Question: I have a problem on Windows XP regarding my application. I am receiving the following error on Windows XP, while on 7/8 it works fine and I have no idea what to do next. I looked into this issue and found out it is related with WMI. I tried repairing WMI on the Windows XP system but it still did not work.
This is the error I am receiving:
> ************** Exception Text **************System.Management.ManagementException: Not found at
System.Management.ManagementException.ThrowWithExtendedInfo(ManagementStatus
errorCode) at System.Management.PropertyData.RefreshPropertyInfo()
at System.Management.PropertyDataCollection.get_Item(String
propertyName) at
System.Management.ManagementBaseObject.GetPropertyValue(String
propertyName) at
System.Management.ManagementBaseObject.get_Item(String propertyName)
at ?.?.(Object , EventArgs ) at
System.Windows.Forms.Timer.OnTick(EventArgs e) at
System.Windows.Forms.Timer.TimerNativeWindow.WndProc(Message& m) at
System.Windows.Forms.NativeWindow.Callback(IntPtr hWnd, Int32 msg,
IntPtr wparam, IntPtr lparam)
winmgmt service is running on the said system. Does anyone have any idea on what to do next? I am currently installing Windows XP in order to pin-point the bug, but I could use some help from more experienced members of this site.
Here's the code that simulates the error. It halts on the hdd.Get loop
'''
Private Sub Button1_Click(sender As Object, e As EventArgs) Handles Button1.Click
TextBox1.Text = TextBox1.Text + vbNewLine + "Starting process"
Try
Dim HDD_Serial As String = Nothing
TextBox1.Text = TextBox1.Text + vbNewLine + "Step 1"
Dim hdd As New ManagementObjectSearcher("select * from Win32_DiskDrive")
TextBox1.Text = TextBox1.Text + vbNewLine + "Step 2"
For Each hd In hdd.Get
TextBox1.Text = TextBox1.Text + vbNewLine + "Step 2.x"
HDD_Serial = hd("SerialNumber")
Next
TextBox1.Text = TextBox1.Text + vbNewLine + "Step 3"
HDD_Serial = HDD_Serial.Replace(" ", "")
TextBox1.Text = TextBox1.Text + vbNewLine + "Step 4"
Dim regkey As String = "<PHONE>-0000"
TextBox1.Text = TextBox1.Text + vbNewLine + "Step 5"
Dim sstring As String = regkey + "|" + HDD_Serial
TextBox1.Text = TextBox1.Text + vbNewLine + "Step 6"
sstring = AESEncrypt(sstring, "<PHONE>", "<PHONE>")
TextBox1.Text = TextBox1.Text + vbNewLine + "Step 7"
sstring = StrToHex(sstring)
TextBox1.Text = TextBox1.Text + vbNewLine + "Step 8"
Dim rk2 As RegistryKey = Registry.LocalMachine.CreateSubKey("SOFTWARE\Test Key")
TextBox1.Text = TextBox1.Text + vbNewLine + "Step 9"
rk2.SetValue("regentry", sstring, RegistryValueKind.String)
TextBox1.Text = TextBox1.Text + vbNewLine + "Step 10"
Catch ex As Exception
MessageBox.Show("Error")
TextBox1.Text = TextBox1.Text + vbNewLine + vbNewLine + "-----------------------------------------------------" + vbNewLine + ex.ToString
End Try
TextBox1.Text = TextBox1.Text + vbNewLine + "End of log"
End Sub
'''
Image of the error:

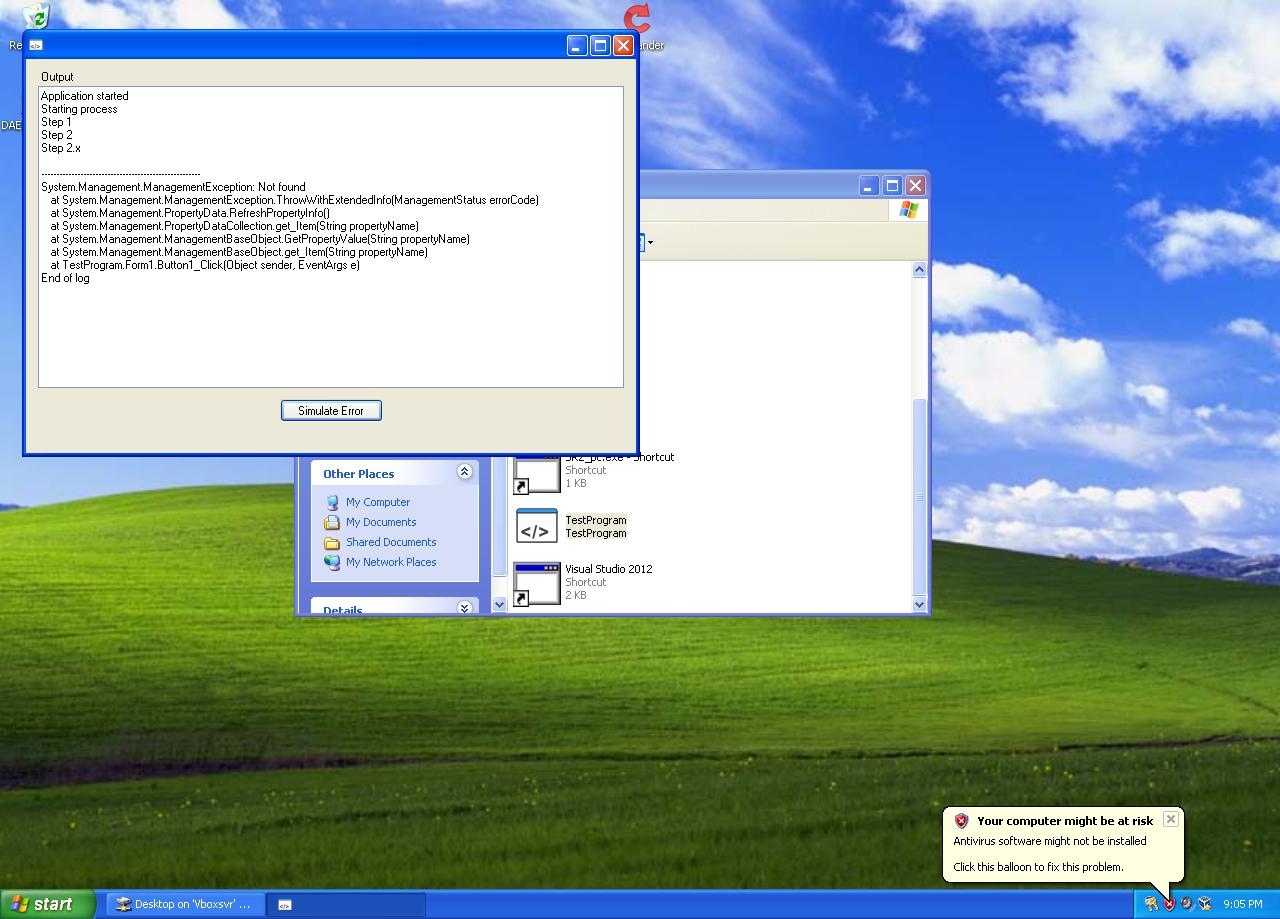
Answer: I managed to find a workaround for this. I first detected what Windows version is running and then in case of Windows XP I used an API call instead of WMI to gain HDD ID. In case the version is above XP I used WMI. My application is using NET Framework 4.0 so I don't need to check for earlier versions of Windows.
'''
<DllImport("kernel32.dll")> _
Private Shared Function GetVolumeInformation(ByVal PathName As String, ByVal VolumeNameBuffer As StringBuilder, ByVal VolumeNameSize As Int32, ByRef VolumeSerialNumber As Int32, ByRef MaximumComponentLength As Int32, ByRef FileSystemFlags As Int32, ByVal FileSystemNameBuffer As StringBuilder, ByVal FileSystemNameSize As Int32) As Long
End Function
Friend Function GetVolumeSerial(ByVal strDriveLetter As String) As String
Dim serNum As System.Int32 = 0
Dim maxCompLen As System.Int32 = 0
Dim VolLabel As StringBuilder = New StringBuilder(256)
Dim VolFlags As Int32 = New Int32
Dim FSName As StringBuilder = New StringBuilder(256)
strDriveLetter += ":"
Dim Ret As Long = GetVolumeInformation(strDriveLetter, VolLabel, CType(VolLabel.Capacity, Int32), serNum, maxCompLen, VolFlags, FSName, CType(FSName.Capacity, Int32))
Return Convert.ToString(serNum)
End Function
'''